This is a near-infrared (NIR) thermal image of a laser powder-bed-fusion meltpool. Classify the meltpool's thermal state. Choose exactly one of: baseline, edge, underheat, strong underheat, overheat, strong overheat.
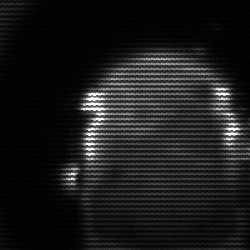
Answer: baseline